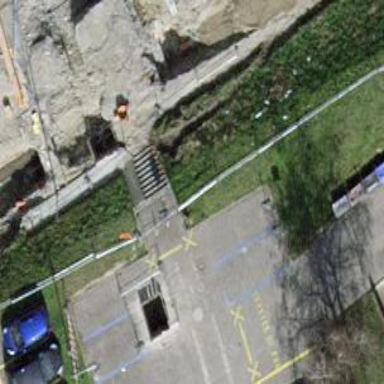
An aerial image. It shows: Concrete steps.